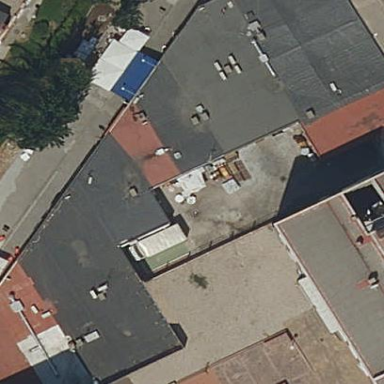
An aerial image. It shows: Commercial building.